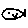
Label: fish